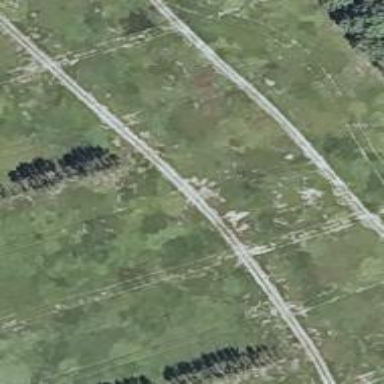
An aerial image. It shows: Agricultural track road.